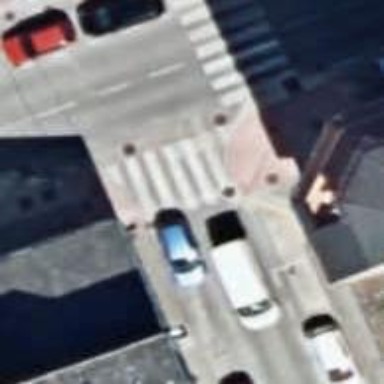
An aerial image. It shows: Uncontrolled road crossing.